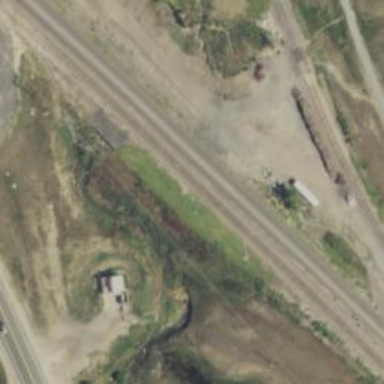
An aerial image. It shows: Railway siding with rails.